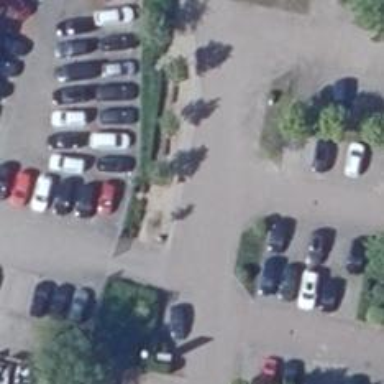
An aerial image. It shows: Parking aisle designated as service road.